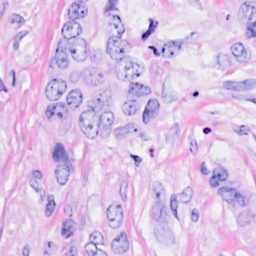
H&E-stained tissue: Breast